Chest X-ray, PA view. Patient: 61 years old, sex M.
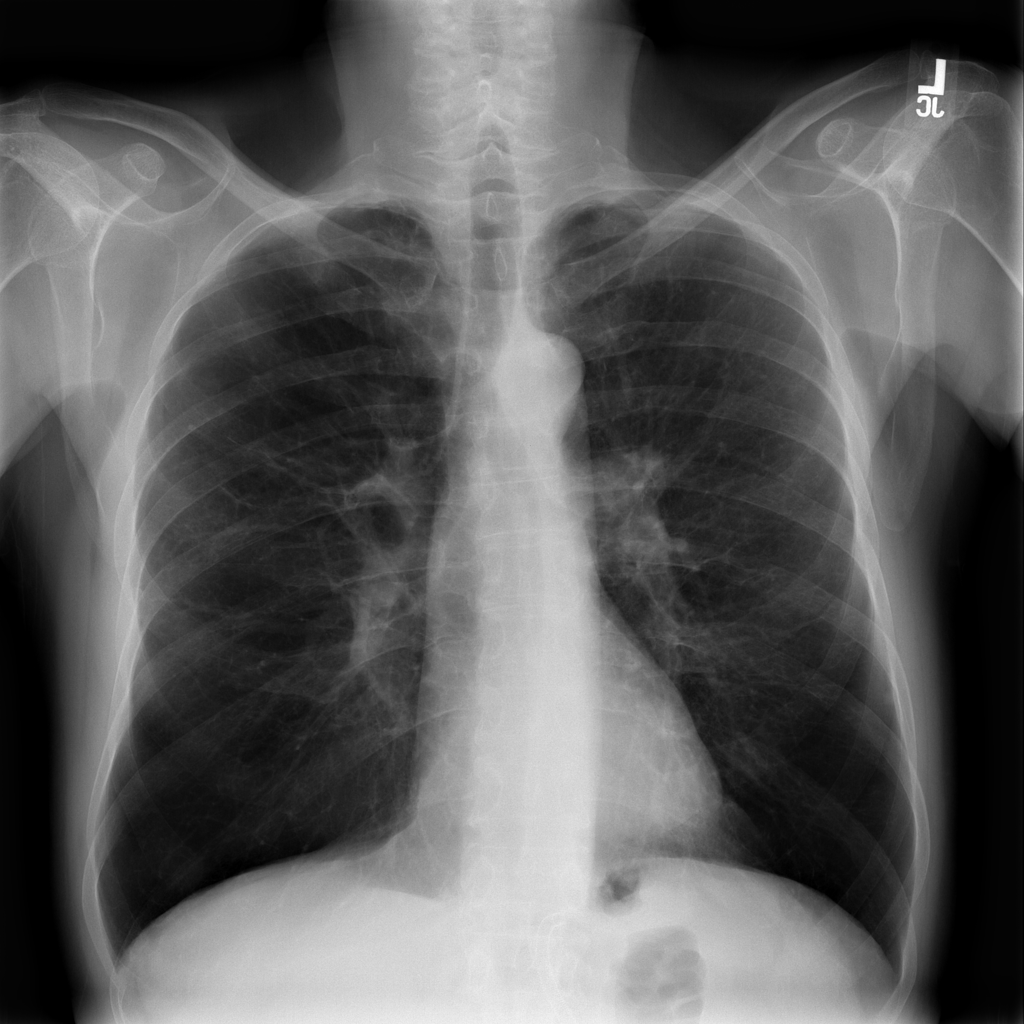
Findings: Infiltration